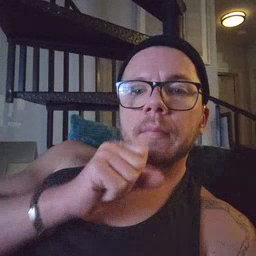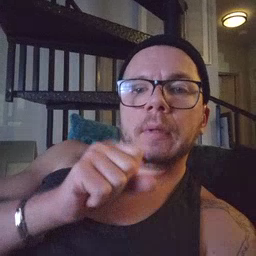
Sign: icecream